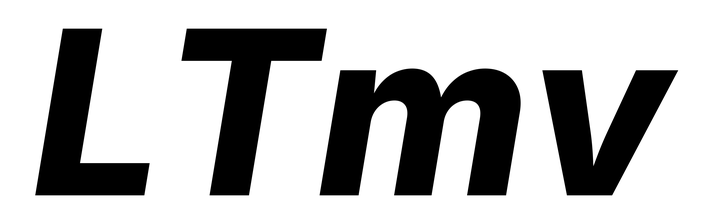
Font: Inter-Italic_ExtraBold_Italic